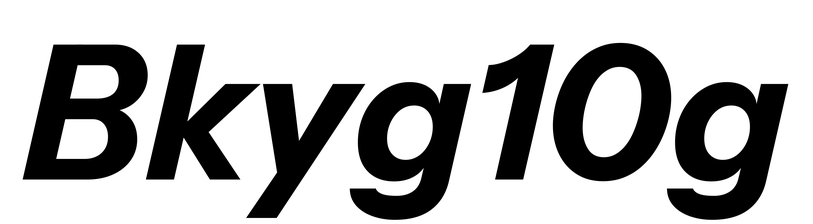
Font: InstrumentSans-Italic_Bold_Italic